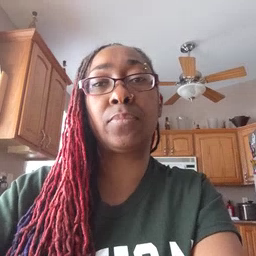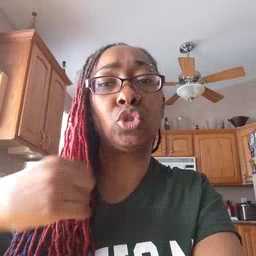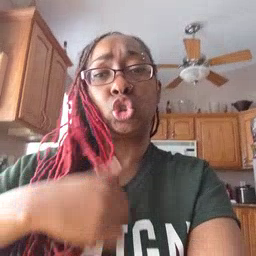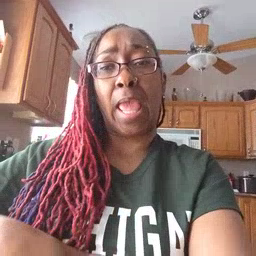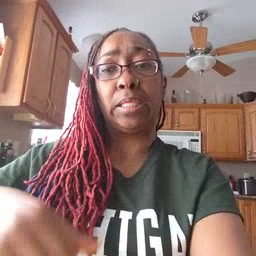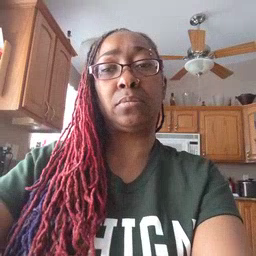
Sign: jacket